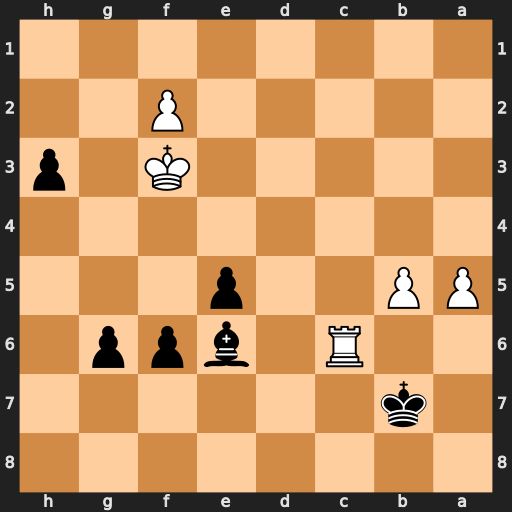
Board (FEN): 8/1k6/2R1bpp1/PP2p3/8/5K1p/5P2/8
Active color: b
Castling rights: -
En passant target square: -
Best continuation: Bd5+ Kg3 Bxc6